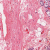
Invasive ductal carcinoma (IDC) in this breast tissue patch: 0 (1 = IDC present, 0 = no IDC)